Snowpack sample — Rabbit Ears Pass, Jackson County, Colorado, USA (12/17/25, 1:08 PM MST)
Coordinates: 40.387, -106.625
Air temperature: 34 °F
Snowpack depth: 46 cm
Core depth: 20 cm
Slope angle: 6°, slope face: 165°
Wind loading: medium
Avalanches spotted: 0
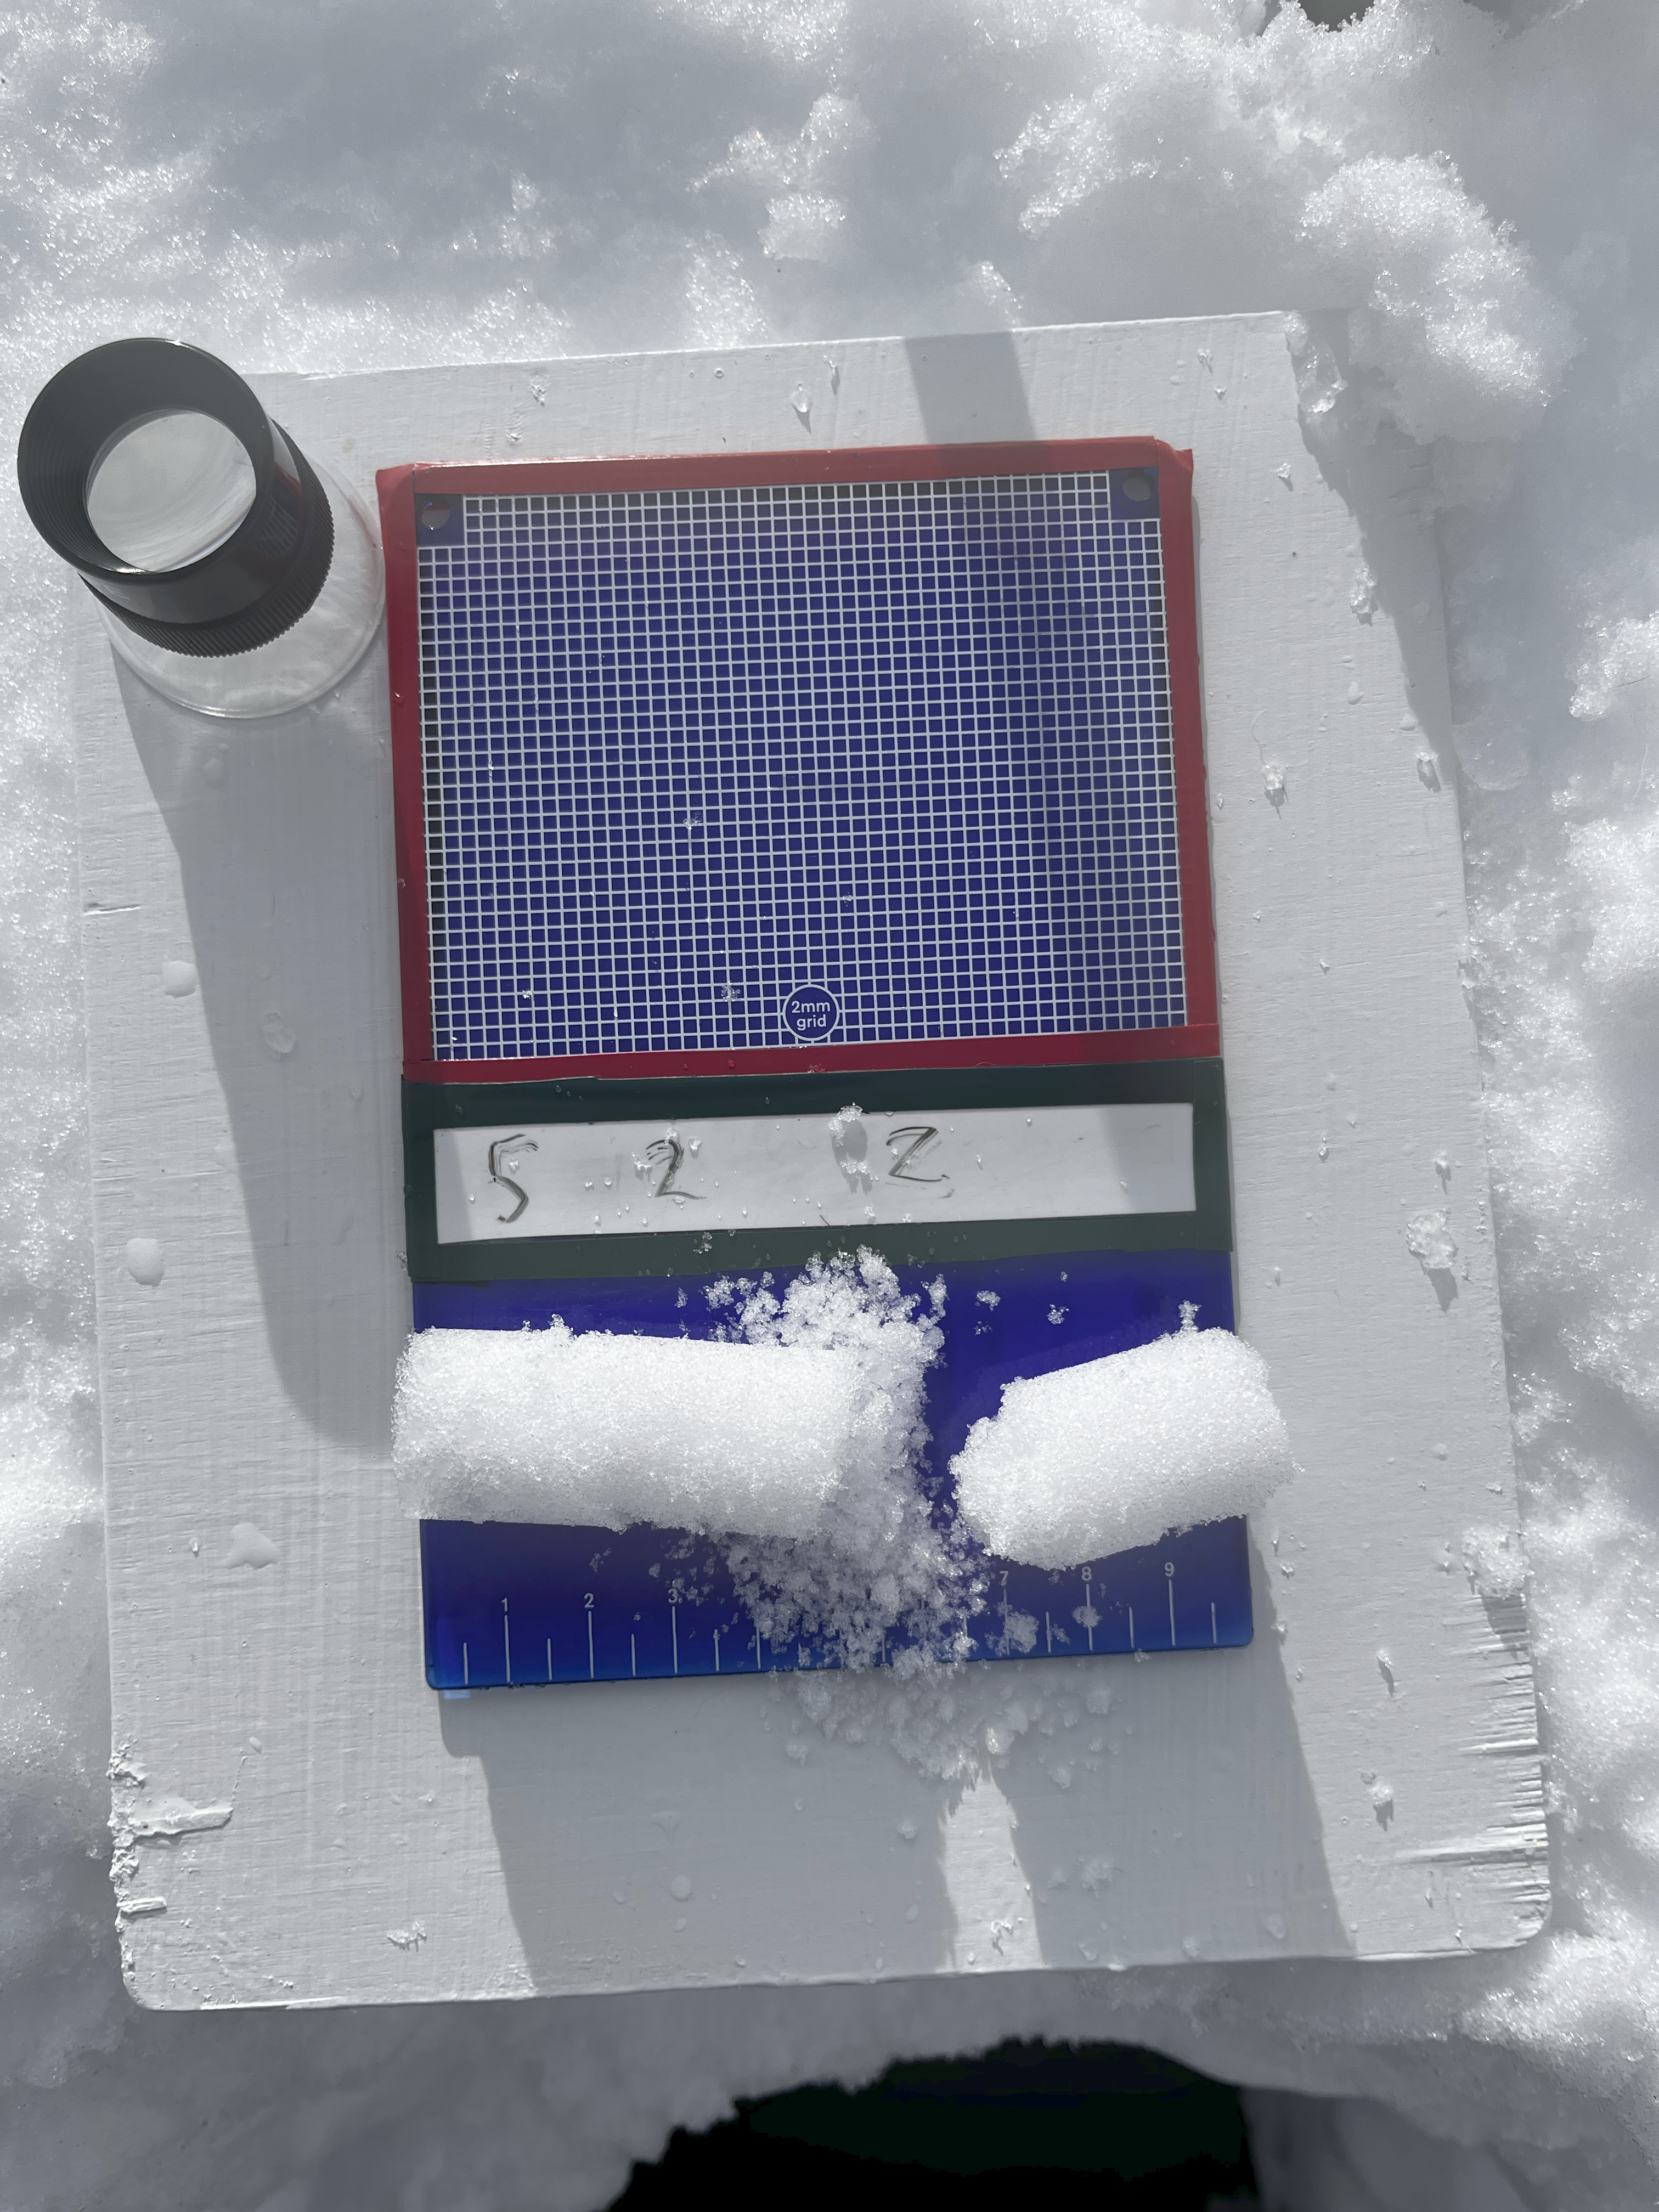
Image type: crystal_card
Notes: No avalanches spotted nearby, although collected in a meadowy area with minimal risk on this face of the pass.